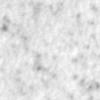
Label: no_change